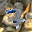
Label: 7